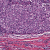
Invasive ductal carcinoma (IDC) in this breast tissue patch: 0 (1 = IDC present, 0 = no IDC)